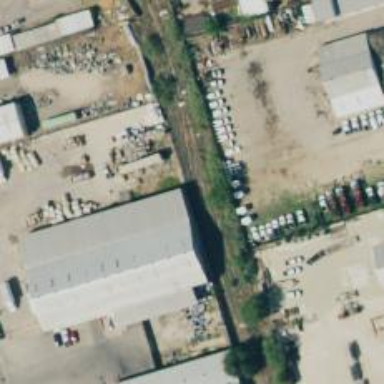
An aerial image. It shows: Disused railway spur line.